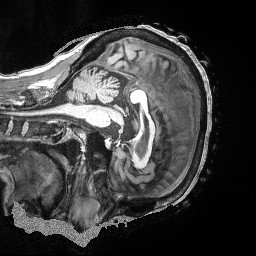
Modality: T1w
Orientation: sagittal
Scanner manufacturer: siemens
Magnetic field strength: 3 T
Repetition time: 2.53 s
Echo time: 0.00169 s